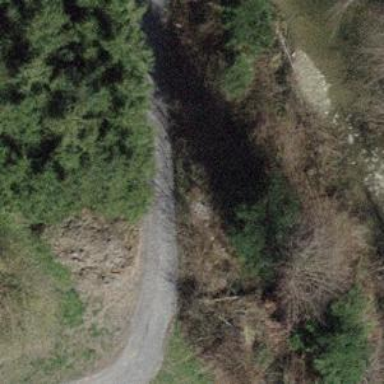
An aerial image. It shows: Unpaved track road.